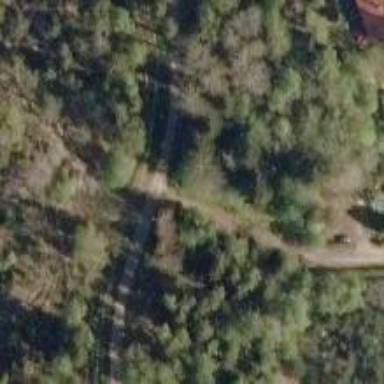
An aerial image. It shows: Track with grade3 tracktype. The trail visibility is excellent.